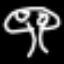
Label: mushroom